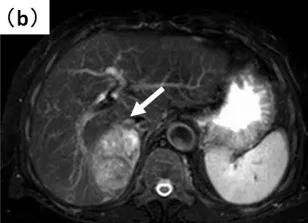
Abdominal computed tomography(CT)and magnetic resonance imaging. Fat-suppression T2-weighted images revealed a mass extending through the right adrenal vein into the inferior vena cava (IVC). Arrows designate the IVC tumor thrombus.
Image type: radiology (mri)